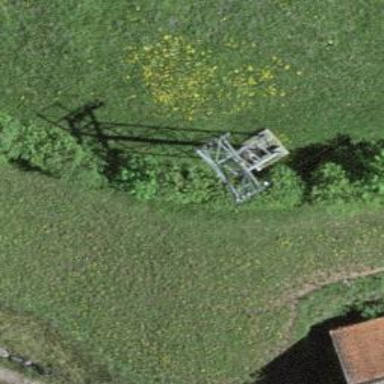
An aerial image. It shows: Cable car system.